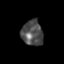
Tissue: skin
Cell type: Others
Senescence score: 0.7316
Nuclear area (px): 529
Mean DAPI intensity: 79.796